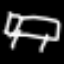
Label: bed